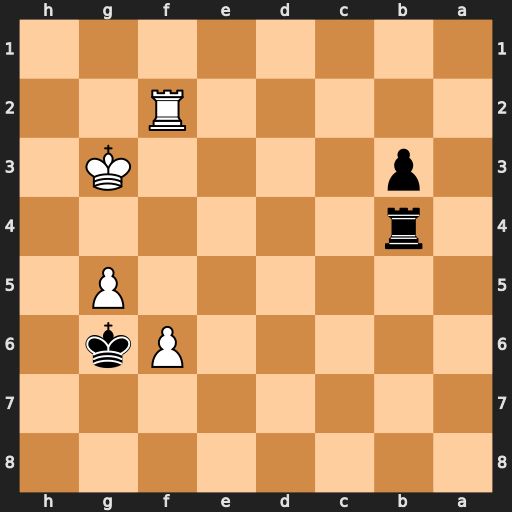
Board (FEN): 8/8/5Pk1/6P1/1r6/1p4K1/5R2/8
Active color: b
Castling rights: -
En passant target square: -
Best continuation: b2 f7 b1=Q f8=Q Qg1+